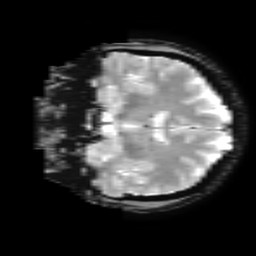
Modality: T2starw
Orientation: coronal
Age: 36
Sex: female
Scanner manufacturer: ge
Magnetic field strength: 3 T
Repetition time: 0.65 s
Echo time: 0.02 s